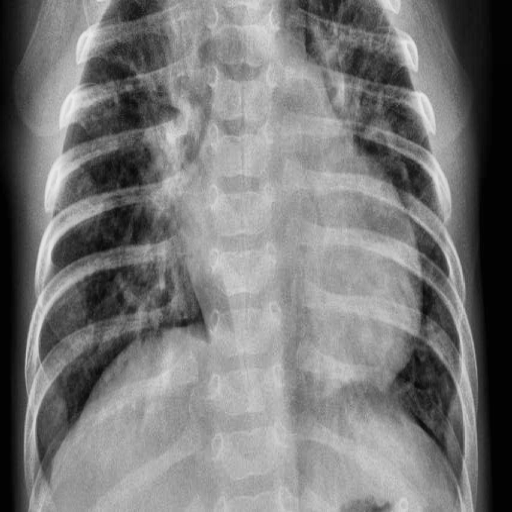
Finding: PNEUMONIA